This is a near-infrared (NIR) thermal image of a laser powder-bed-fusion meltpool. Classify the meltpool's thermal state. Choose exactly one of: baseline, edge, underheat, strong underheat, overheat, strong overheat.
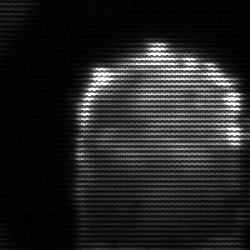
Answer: baseline